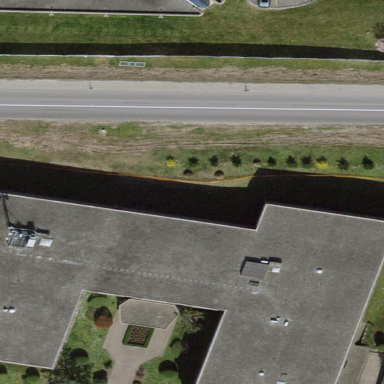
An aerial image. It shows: Commercial building.